Field crop: maize
Growth stage: 2
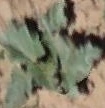
Species: datura